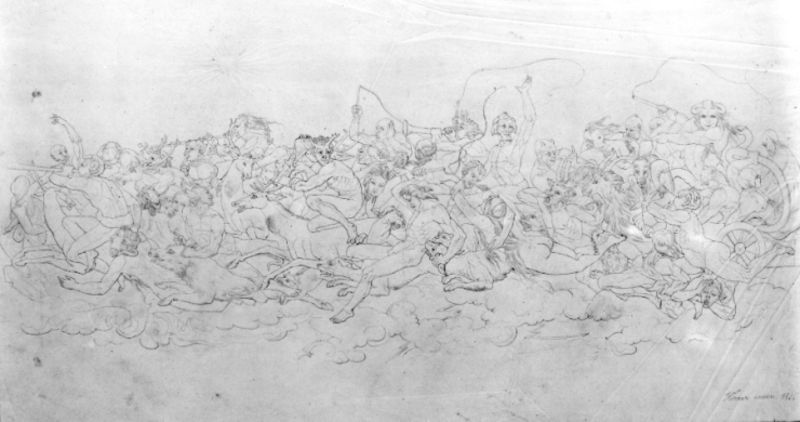
Titel: Silenen- und Bacchantenzug
Künstler: Johann Baptist Kirner
Standort: Karlsruhe
Institution: Staatliche Kunsthalle Karlsruhe
Schlagwörter: akt, hand, himmel, kampf, kopf, körper, nackt, weiß, wolken, frauen, menschen, frau, grau, hell, männer, schwarz, skizze, zeichnung, hund, hunde, tiere, wolke, masse, gedränge, gericht, arm, arme, blass, tod, tot, horn, hände, signatur, haare, blatt, pferd, pferde, reiter, räder, chaos, engel, beine, schrift, strand, papier, abstrakt, grafik, graphik, schweine, kutschen, speichen, karre, rad, wagen, krieg, schlacht, wild, striche, flucht, leiber, schwein, maske, links, linie, flug, linear, popo, druck, viele, schwarzweiß, durcheinander, auflauf, dynamik, getümmel, rennen, peitsche, bleistift, entwurf, menschenmenge, orgie, jagd, flecken, hirsch, reh, götter, teufel, wesen, krieger, posaunen, trompeten, wildschwein, sol, posaune, blasen, feen, entwur, ägypten, monster, peitschen, apotheose, trompete, menschenauflauf, bläser, ruck, poseidon, blasinstrument, jüngstes, chaotisch, wilde jagd, kamof, schlechte qualität, lasso, po, peische, siugnatur, schlecht qualität, die wilde jagd, renenn, gedraengt, figuren angedeutet, rechts nach links